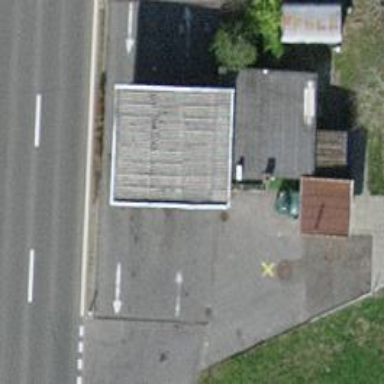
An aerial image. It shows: Fuel station.